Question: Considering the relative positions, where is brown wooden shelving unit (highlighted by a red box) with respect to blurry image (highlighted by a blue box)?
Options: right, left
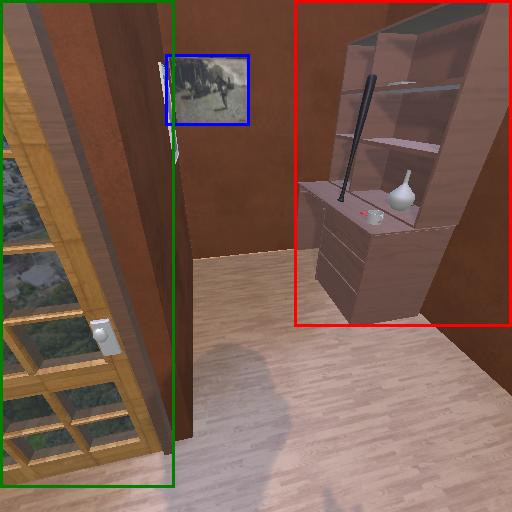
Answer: right